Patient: sex F, age 86
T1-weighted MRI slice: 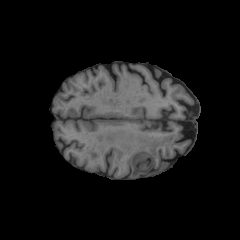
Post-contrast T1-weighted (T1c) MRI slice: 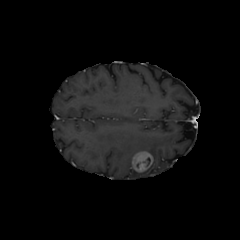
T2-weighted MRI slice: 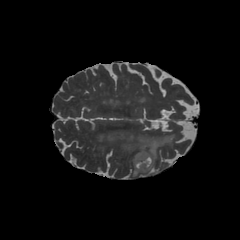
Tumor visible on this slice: yes
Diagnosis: Glioblastoma, IDH-wildtype
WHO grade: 4